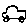
Label: car